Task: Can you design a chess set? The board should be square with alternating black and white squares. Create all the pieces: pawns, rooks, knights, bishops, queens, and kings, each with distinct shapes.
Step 3042:
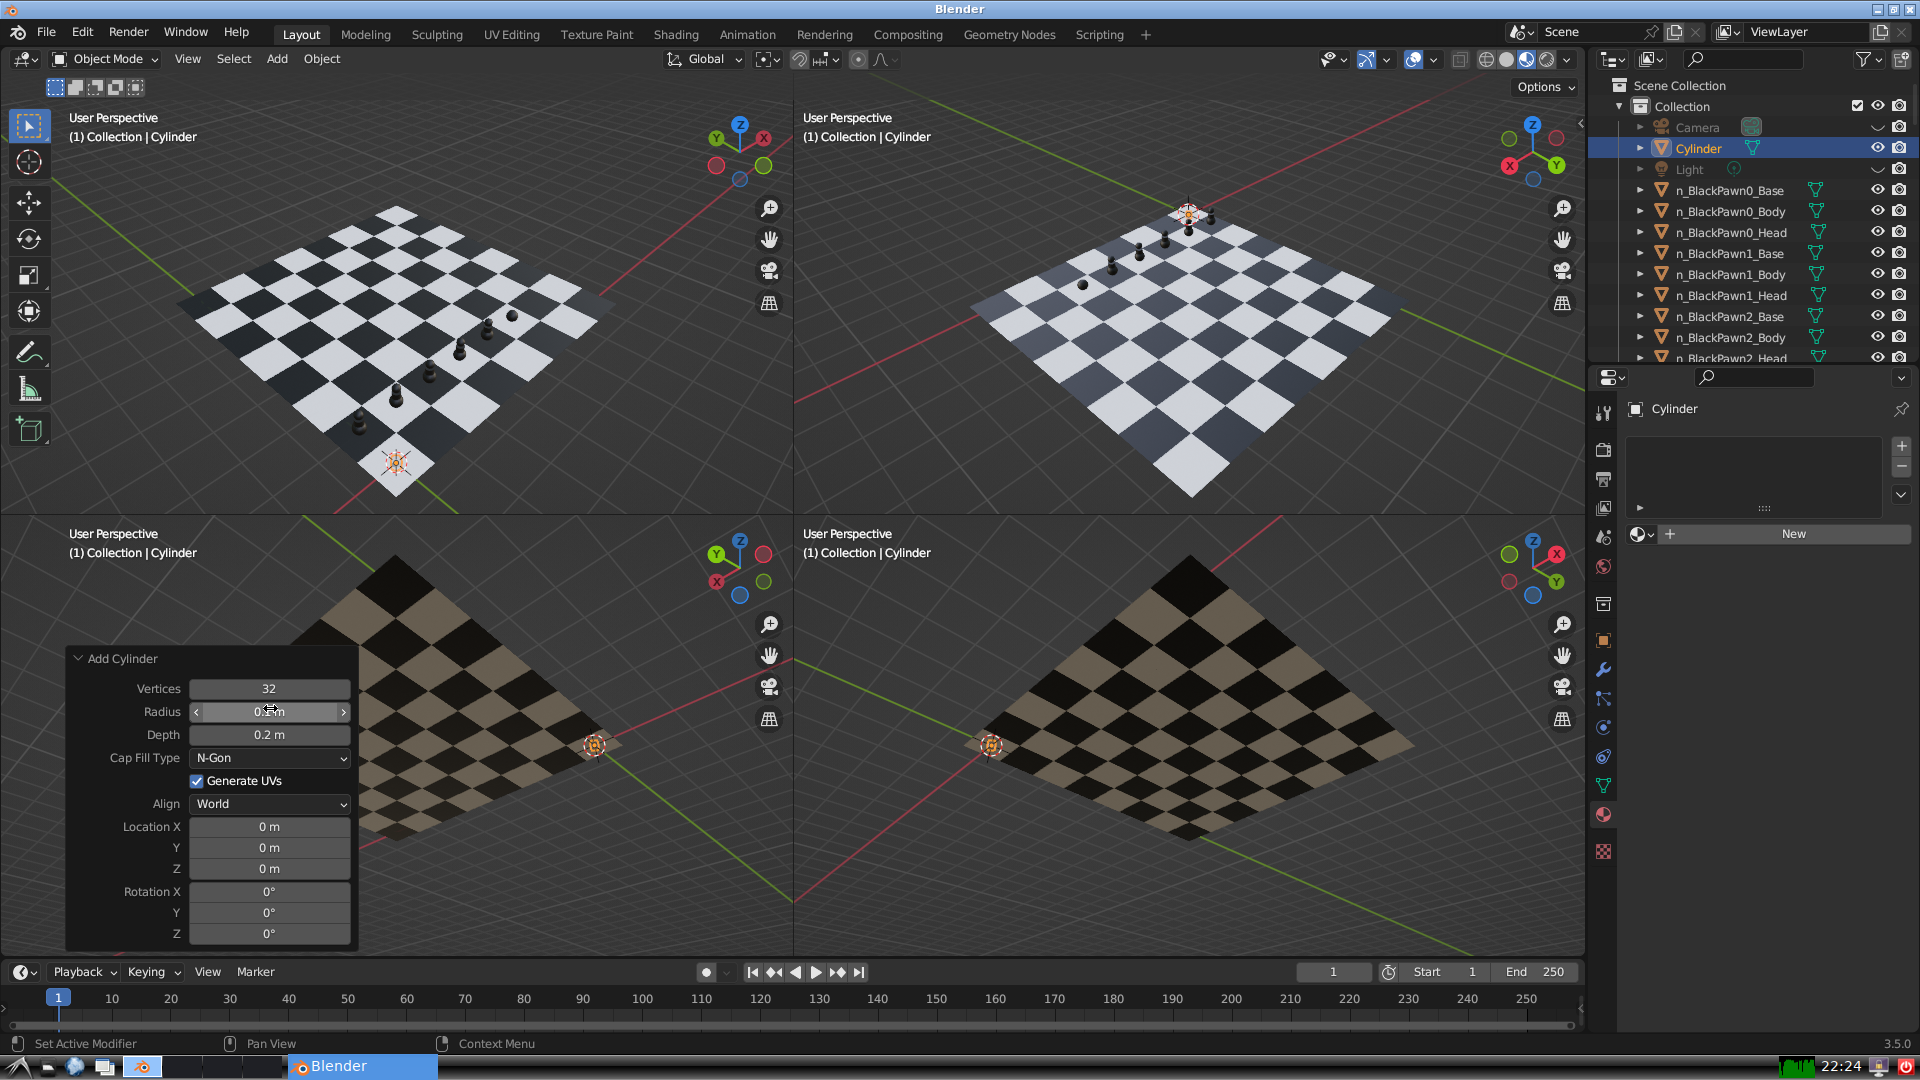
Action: {"mouse_move": [960, 540]}